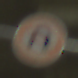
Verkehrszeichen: VerbotWenden
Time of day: NotSpecified
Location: Indoor (Special)
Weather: NotSpecified
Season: NotSpecified
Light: Artificial